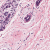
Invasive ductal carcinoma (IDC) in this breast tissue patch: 0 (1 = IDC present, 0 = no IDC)